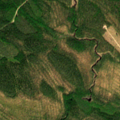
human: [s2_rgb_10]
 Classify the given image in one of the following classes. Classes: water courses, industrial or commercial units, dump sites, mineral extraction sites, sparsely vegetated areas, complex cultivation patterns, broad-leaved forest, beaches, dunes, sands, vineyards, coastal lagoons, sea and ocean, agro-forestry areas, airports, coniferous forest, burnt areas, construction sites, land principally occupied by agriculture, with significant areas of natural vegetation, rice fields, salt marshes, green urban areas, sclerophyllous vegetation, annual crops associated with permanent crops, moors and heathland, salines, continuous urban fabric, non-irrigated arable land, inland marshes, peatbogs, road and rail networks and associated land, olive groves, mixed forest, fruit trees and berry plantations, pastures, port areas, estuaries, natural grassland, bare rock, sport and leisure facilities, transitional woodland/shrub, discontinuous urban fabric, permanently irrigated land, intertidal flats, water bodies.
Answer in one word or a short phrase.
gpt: coniferous forest, transitional woodland/shrub